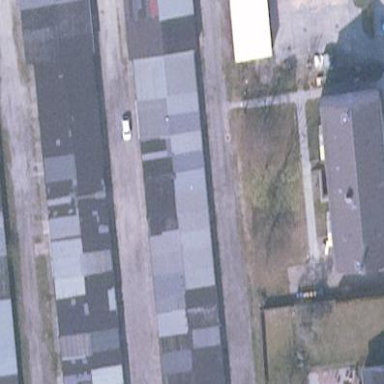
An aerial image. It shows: Group of garages.